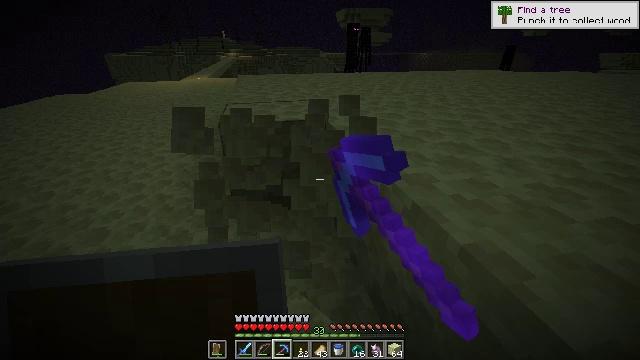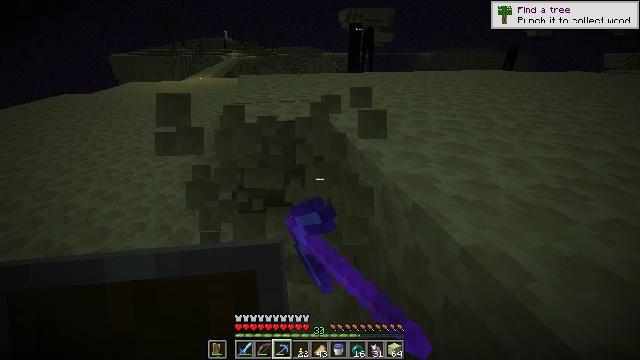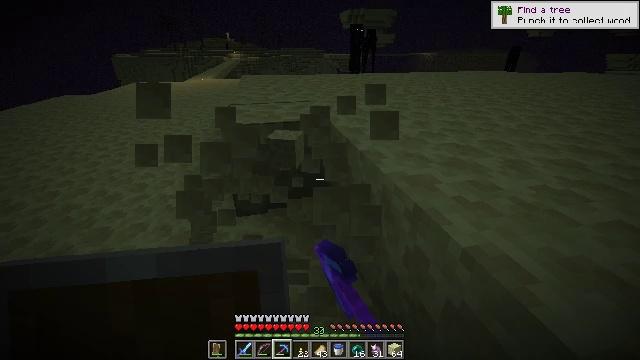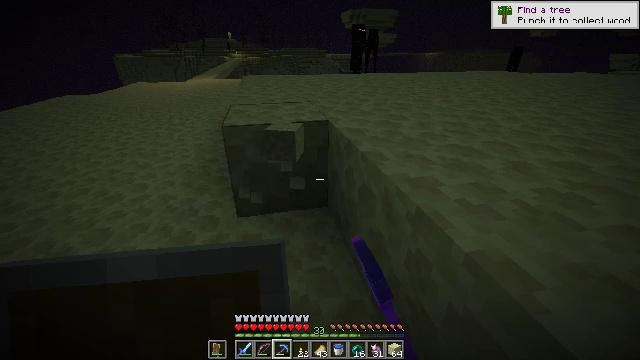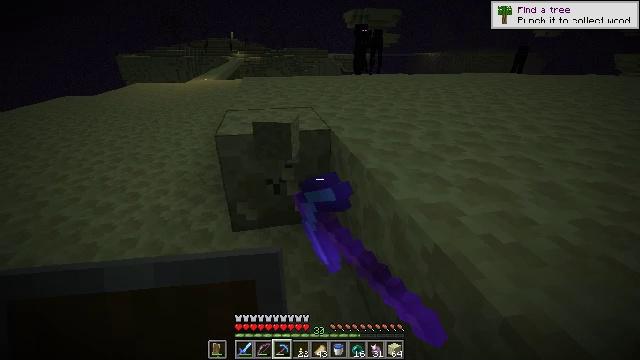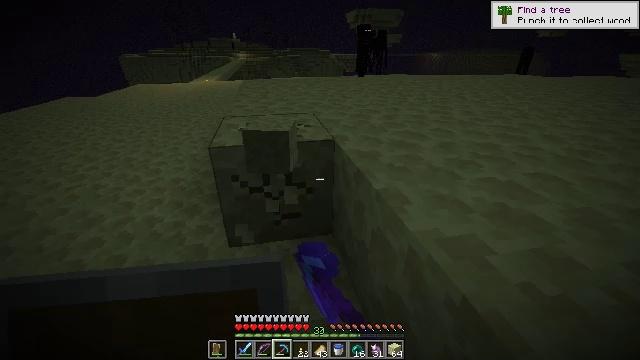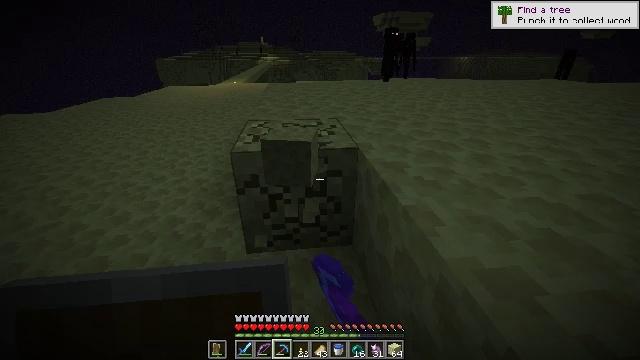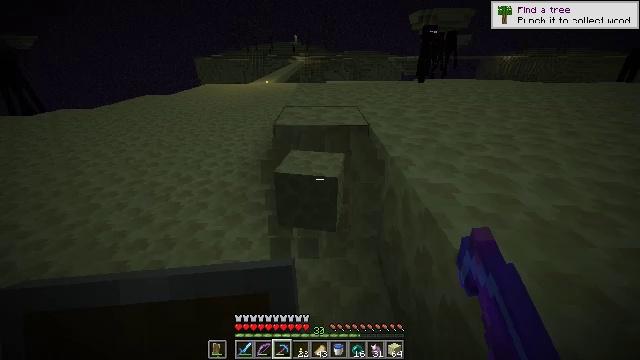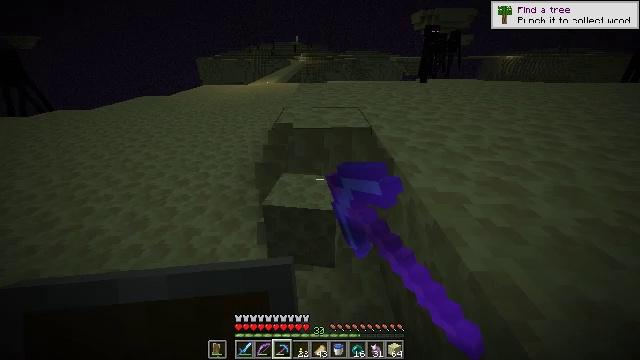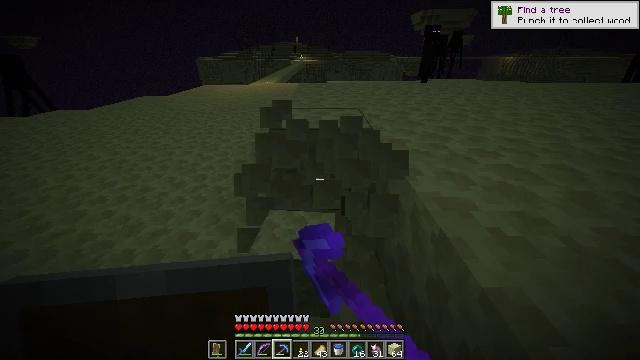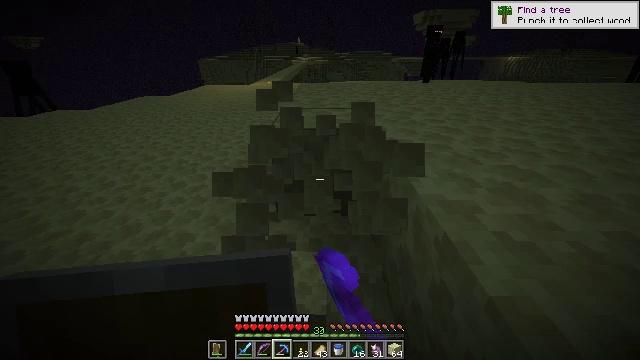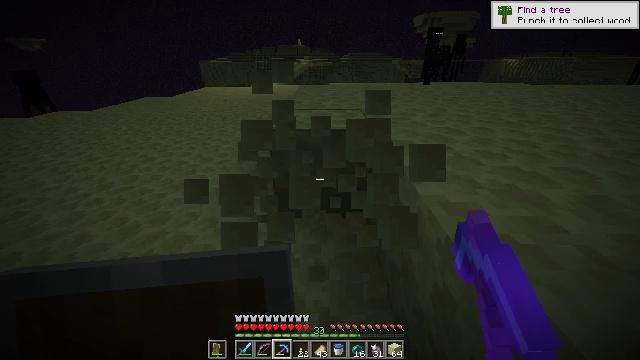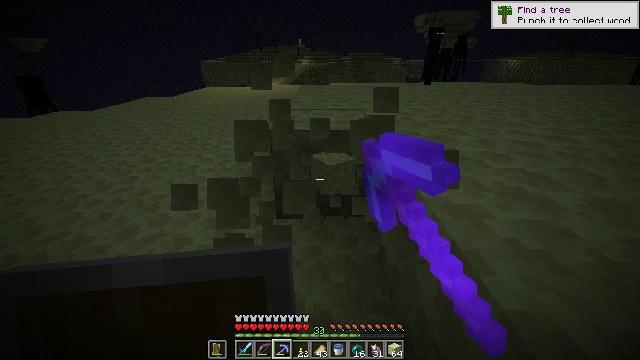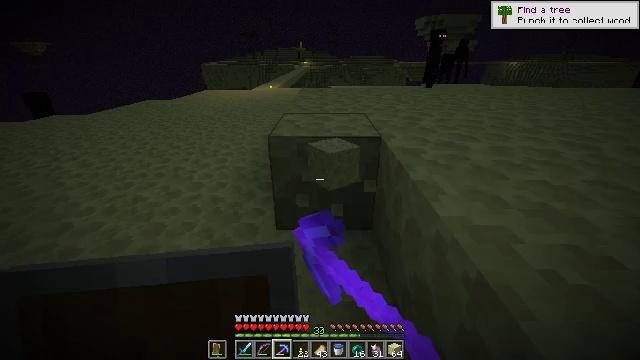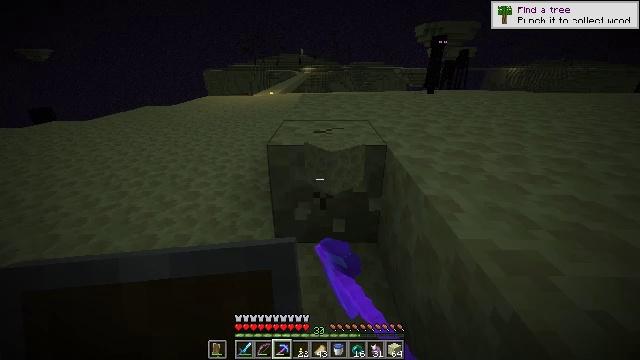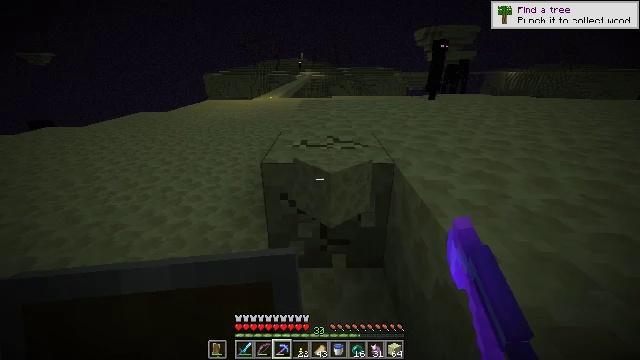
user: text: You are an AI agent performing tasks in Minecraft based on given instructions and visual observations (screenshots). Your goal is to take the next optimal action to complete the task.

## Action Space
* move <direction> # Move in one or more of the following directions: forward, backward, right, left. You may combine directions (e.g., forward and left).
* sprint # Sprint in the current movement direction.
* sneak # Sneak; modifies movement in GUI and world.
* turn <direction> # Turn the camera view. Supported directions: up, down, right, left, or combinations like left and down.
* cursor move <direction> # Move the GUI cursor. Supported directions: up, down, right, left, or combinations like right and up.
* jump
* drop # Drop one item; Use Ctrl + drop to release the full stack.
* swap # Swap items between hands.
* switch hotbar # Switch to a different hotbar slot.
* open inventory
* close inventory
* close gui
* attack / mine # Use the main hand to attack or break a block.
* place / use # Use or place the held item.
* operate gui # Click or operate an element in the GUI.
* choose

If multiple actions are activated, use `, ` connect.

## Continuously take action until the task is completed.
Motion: motion action
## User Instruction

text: Mine the end stone in the End dimension.
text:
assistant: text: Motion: attack / mine
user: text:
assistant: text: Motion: attack / mine
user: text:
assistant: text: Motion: move forward, attack / mine
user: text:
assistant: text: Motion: move forward, attack / mine
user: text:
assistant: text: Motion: move forward, attack / mine
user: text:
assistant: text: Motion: move forward, turn left, attack / mine
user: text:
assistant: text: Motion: move forward, turn left, attack / mine
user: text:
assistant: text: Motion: attack / mine
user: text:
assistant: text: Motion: attack / mine
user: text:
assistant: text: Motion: attack / mine
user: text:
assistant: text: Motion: attack / mine
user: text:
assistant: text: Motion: move forward, attack / mine
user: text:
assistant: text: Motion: move forward, attack / mine
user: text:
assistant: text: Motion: move forward, turn up, attack / mine
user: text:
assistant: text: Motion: move forward, attack / mine
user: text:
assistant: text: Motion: move forward, attack / mine
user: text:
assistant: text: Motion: attack / mine
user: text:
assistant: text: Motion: attack / mine
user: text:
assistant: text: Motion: attack / mine
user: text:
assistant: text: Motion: attack / mine
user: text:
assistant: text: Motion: attack / mine
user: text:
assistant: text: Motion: attack / mine
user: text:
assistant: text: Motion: attack / mine
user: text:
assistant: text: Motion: move forward, attack / mine
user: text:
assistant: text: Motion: move forward, attack / mine
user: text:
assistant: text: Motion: move forward, attack / mine
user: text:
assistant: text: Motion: attack / mine
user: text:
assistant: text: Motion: attack / mine
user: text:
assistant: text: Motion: attack / mine
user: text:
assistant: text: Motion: attack / mine